Question: Is there a debug option like this in MonoTouch?

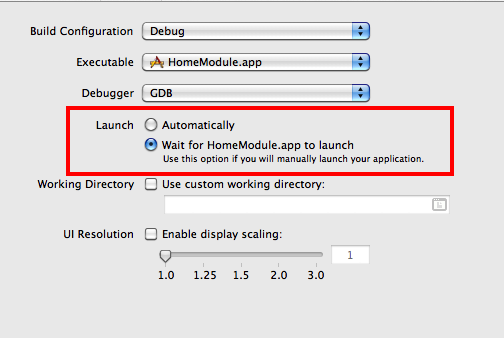
Answer: Start debugging on the device, then hit the home button. The debugger should remain attached for 'HandleOpenUrl', when the app is relaunched.